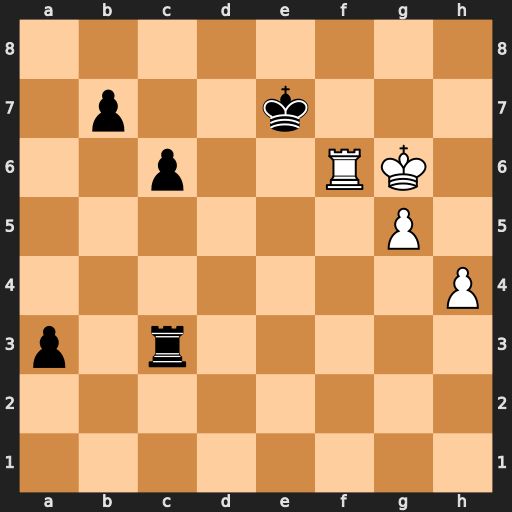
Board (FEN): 8/1p2k3/2p2RK1/6P1/7P/p1r5/8/8
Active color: w
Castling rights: -
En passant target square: -
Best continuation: Rf7+ Ke8 h5 Rc1 Rf2